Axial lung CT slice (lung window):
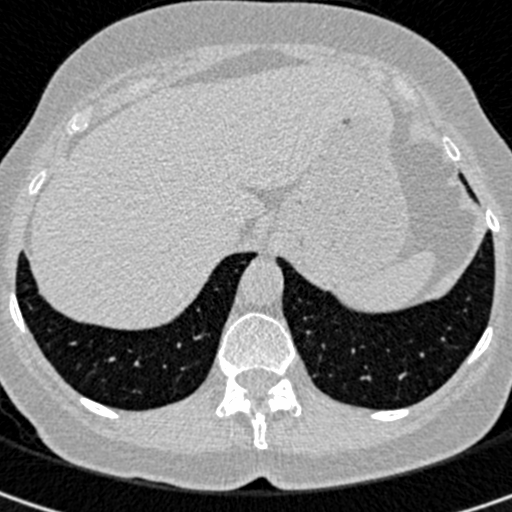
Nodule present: no